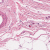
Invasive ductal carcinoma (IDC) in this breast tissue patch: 0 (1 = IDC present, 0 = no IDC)